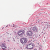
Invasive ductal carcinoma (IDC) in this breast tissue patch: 0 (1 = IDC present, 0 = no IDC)